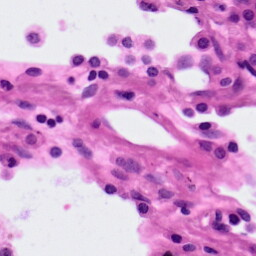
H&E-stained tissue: Lung